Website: apple
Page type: customer-info-address
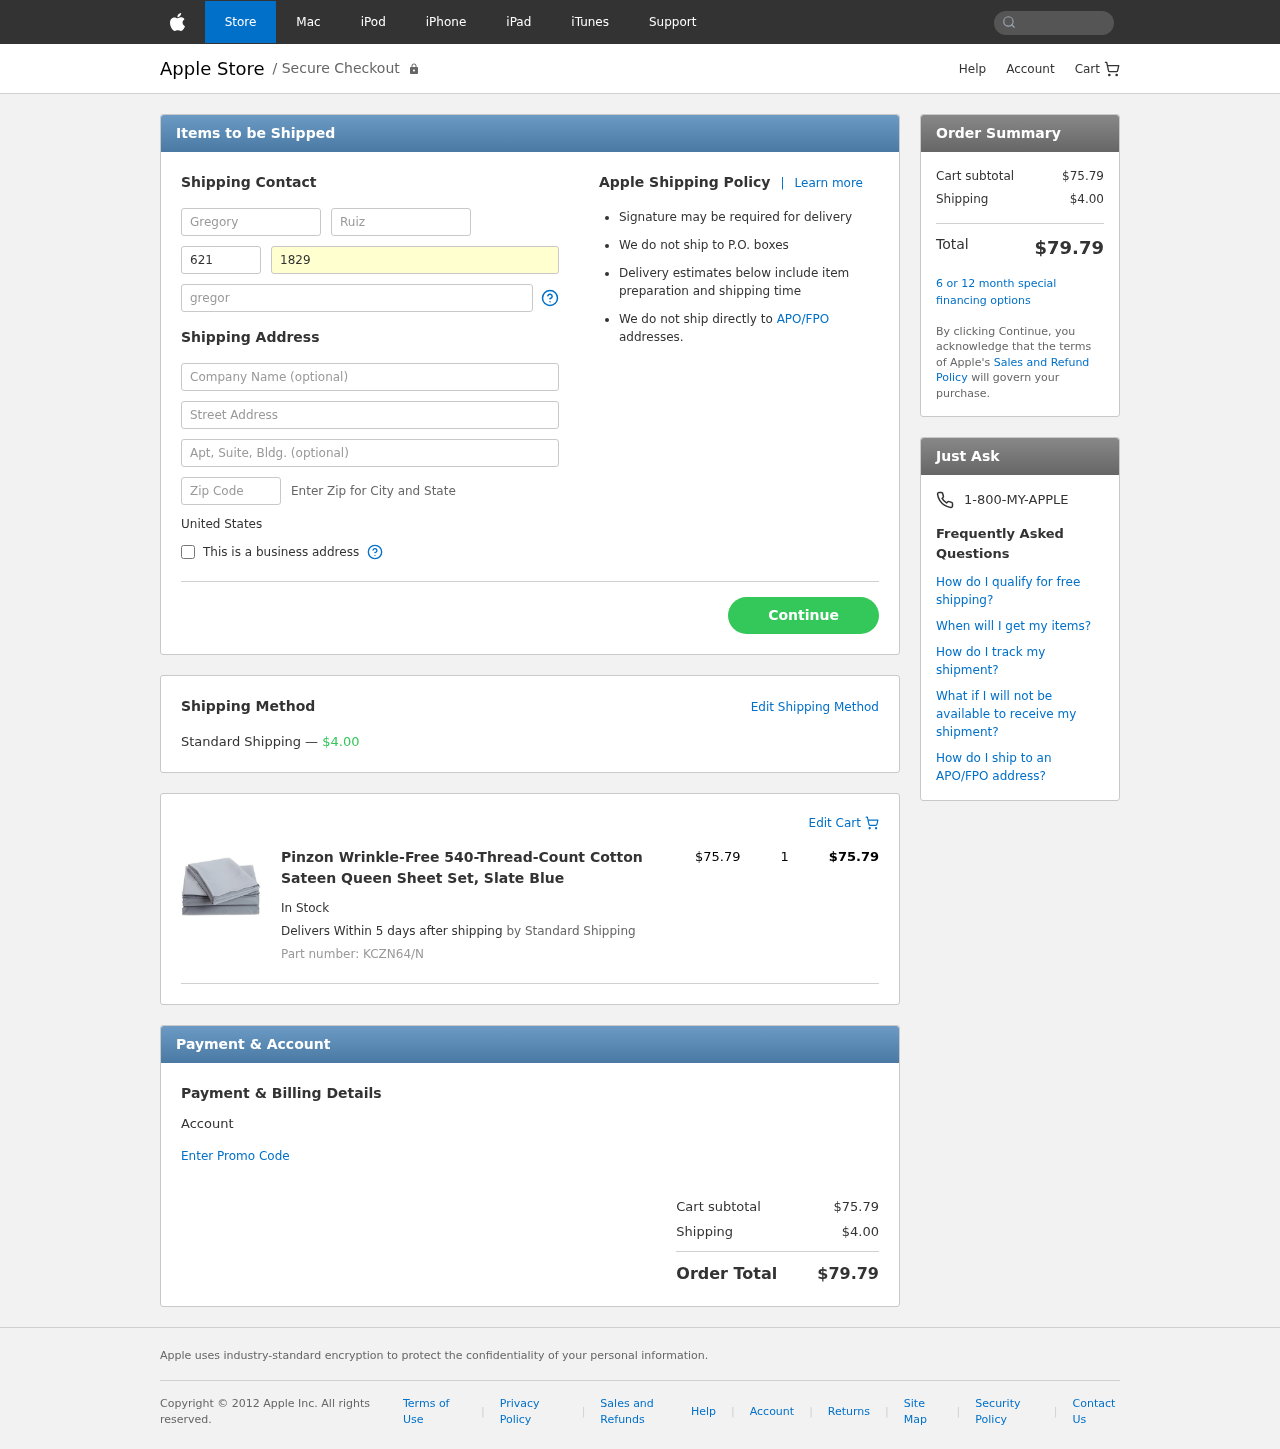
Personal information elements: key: PII_COUNTRY
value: United States
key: PII_FIRSTNAME
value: Gregory
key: PII_LASTNAME
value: Ruiz
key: PII_PHONE_AREA
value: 621
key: PII_PHONE_LINE
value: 1829
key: PII_EMAIL
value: gregory_ruiz@gmail.com
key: PII_COMPANY
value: Ramos-Nelson
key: PII_STREET
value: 5049 Joseph Oval Apt. 588
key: PII_STREET2
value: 176 Karen Burg
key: PII_POSTCODE
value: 58755
Product elements: key: PRODUCT1_NAME
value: Pinzon Wrinkle-Free 540-Thread-Count Cotton Sateen Queen Sheet Set, Slate Blue
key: PRODUCT1_PRICE
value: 75.79
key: PRODUCT1_QUANTITY
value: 1
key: PRODUCT1_SKU
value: KCZN64/N
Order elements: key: ORDER_SHIPPING_COST
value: $4.00
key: ORDER_ITEM_TOTAL
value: $75.79
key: ORDER_SUBTOTAL
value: $75.79
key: ORDER_TOTAL
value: $79.79